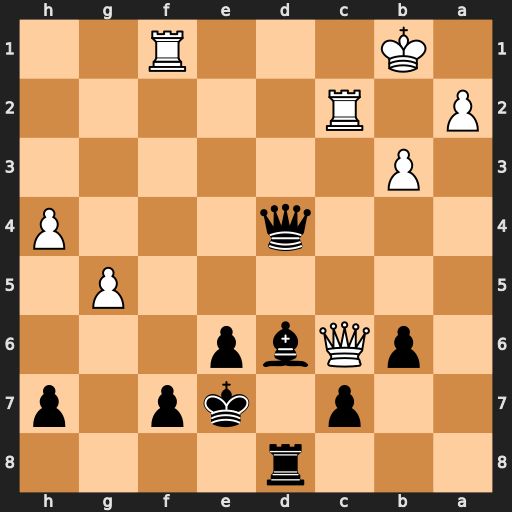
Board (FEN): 3r4/2p1kp1p/1pQbp3/6P1/3q3P/1P6/P1R5/1K3R2
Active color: b
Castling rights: -
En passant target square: -
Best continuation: Be5 Qc3 Qxc3 Rxc3 Bxc3